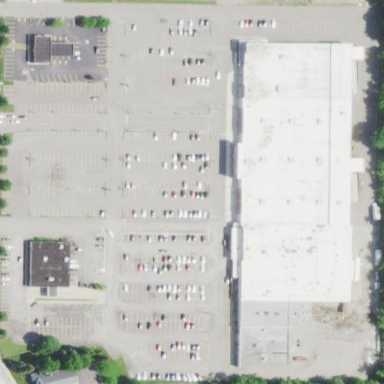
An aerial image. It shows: Retail area.